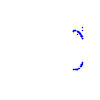
Particle: kaon